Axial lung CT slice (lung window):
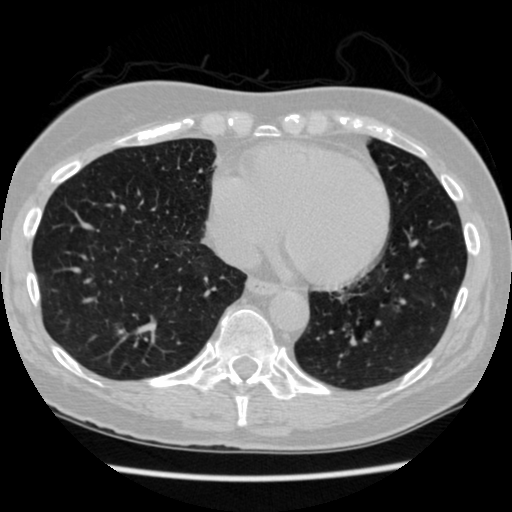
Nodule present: no